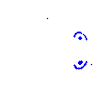
Particle: electron